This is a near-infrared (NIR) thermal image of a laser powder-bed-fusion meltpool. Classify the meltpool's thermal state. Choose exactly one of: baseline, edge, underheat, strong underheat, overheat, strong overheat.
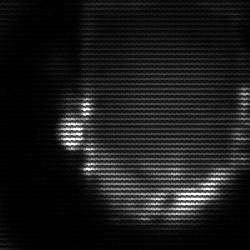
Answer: baseline